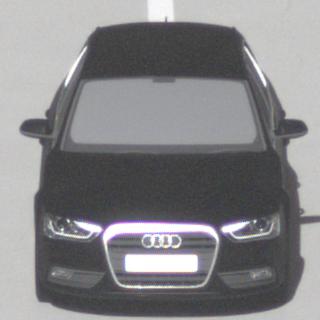
Make: Audi
Model: A4 Avant 1.8 TFSI
Detailed model: A4 (B8) Avant
Model produced from: 2012/02
Model produced until: 2015/04
Doors: 5
Color: black
Road condition: wet road
Daytime: morning or afternoon
Contrast: high contrast